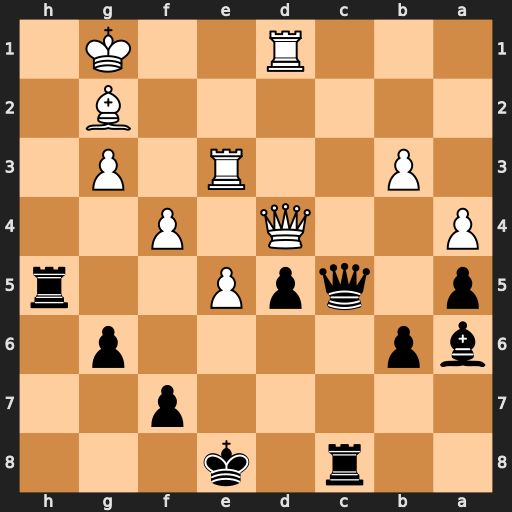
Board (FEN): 2r1k3/5p2/bp4p1/p1qpP2r/P2Q1P2/1P2R1P1/6B1/3R2K1
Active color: b
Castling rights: -
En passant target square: -
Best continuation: Qxd4 Rxd4 Rc1+